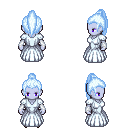
a pixel art fantasy rpg character, female body template, dark elf, purple skin, underdress, metal pants, white cyan long topknot hairstyle, white cloth bracers, gold boots, four views (front, back, left, right), 2x2 character sprite sheet, small pixel art, hard edges, no anti-aliasing